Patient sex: M
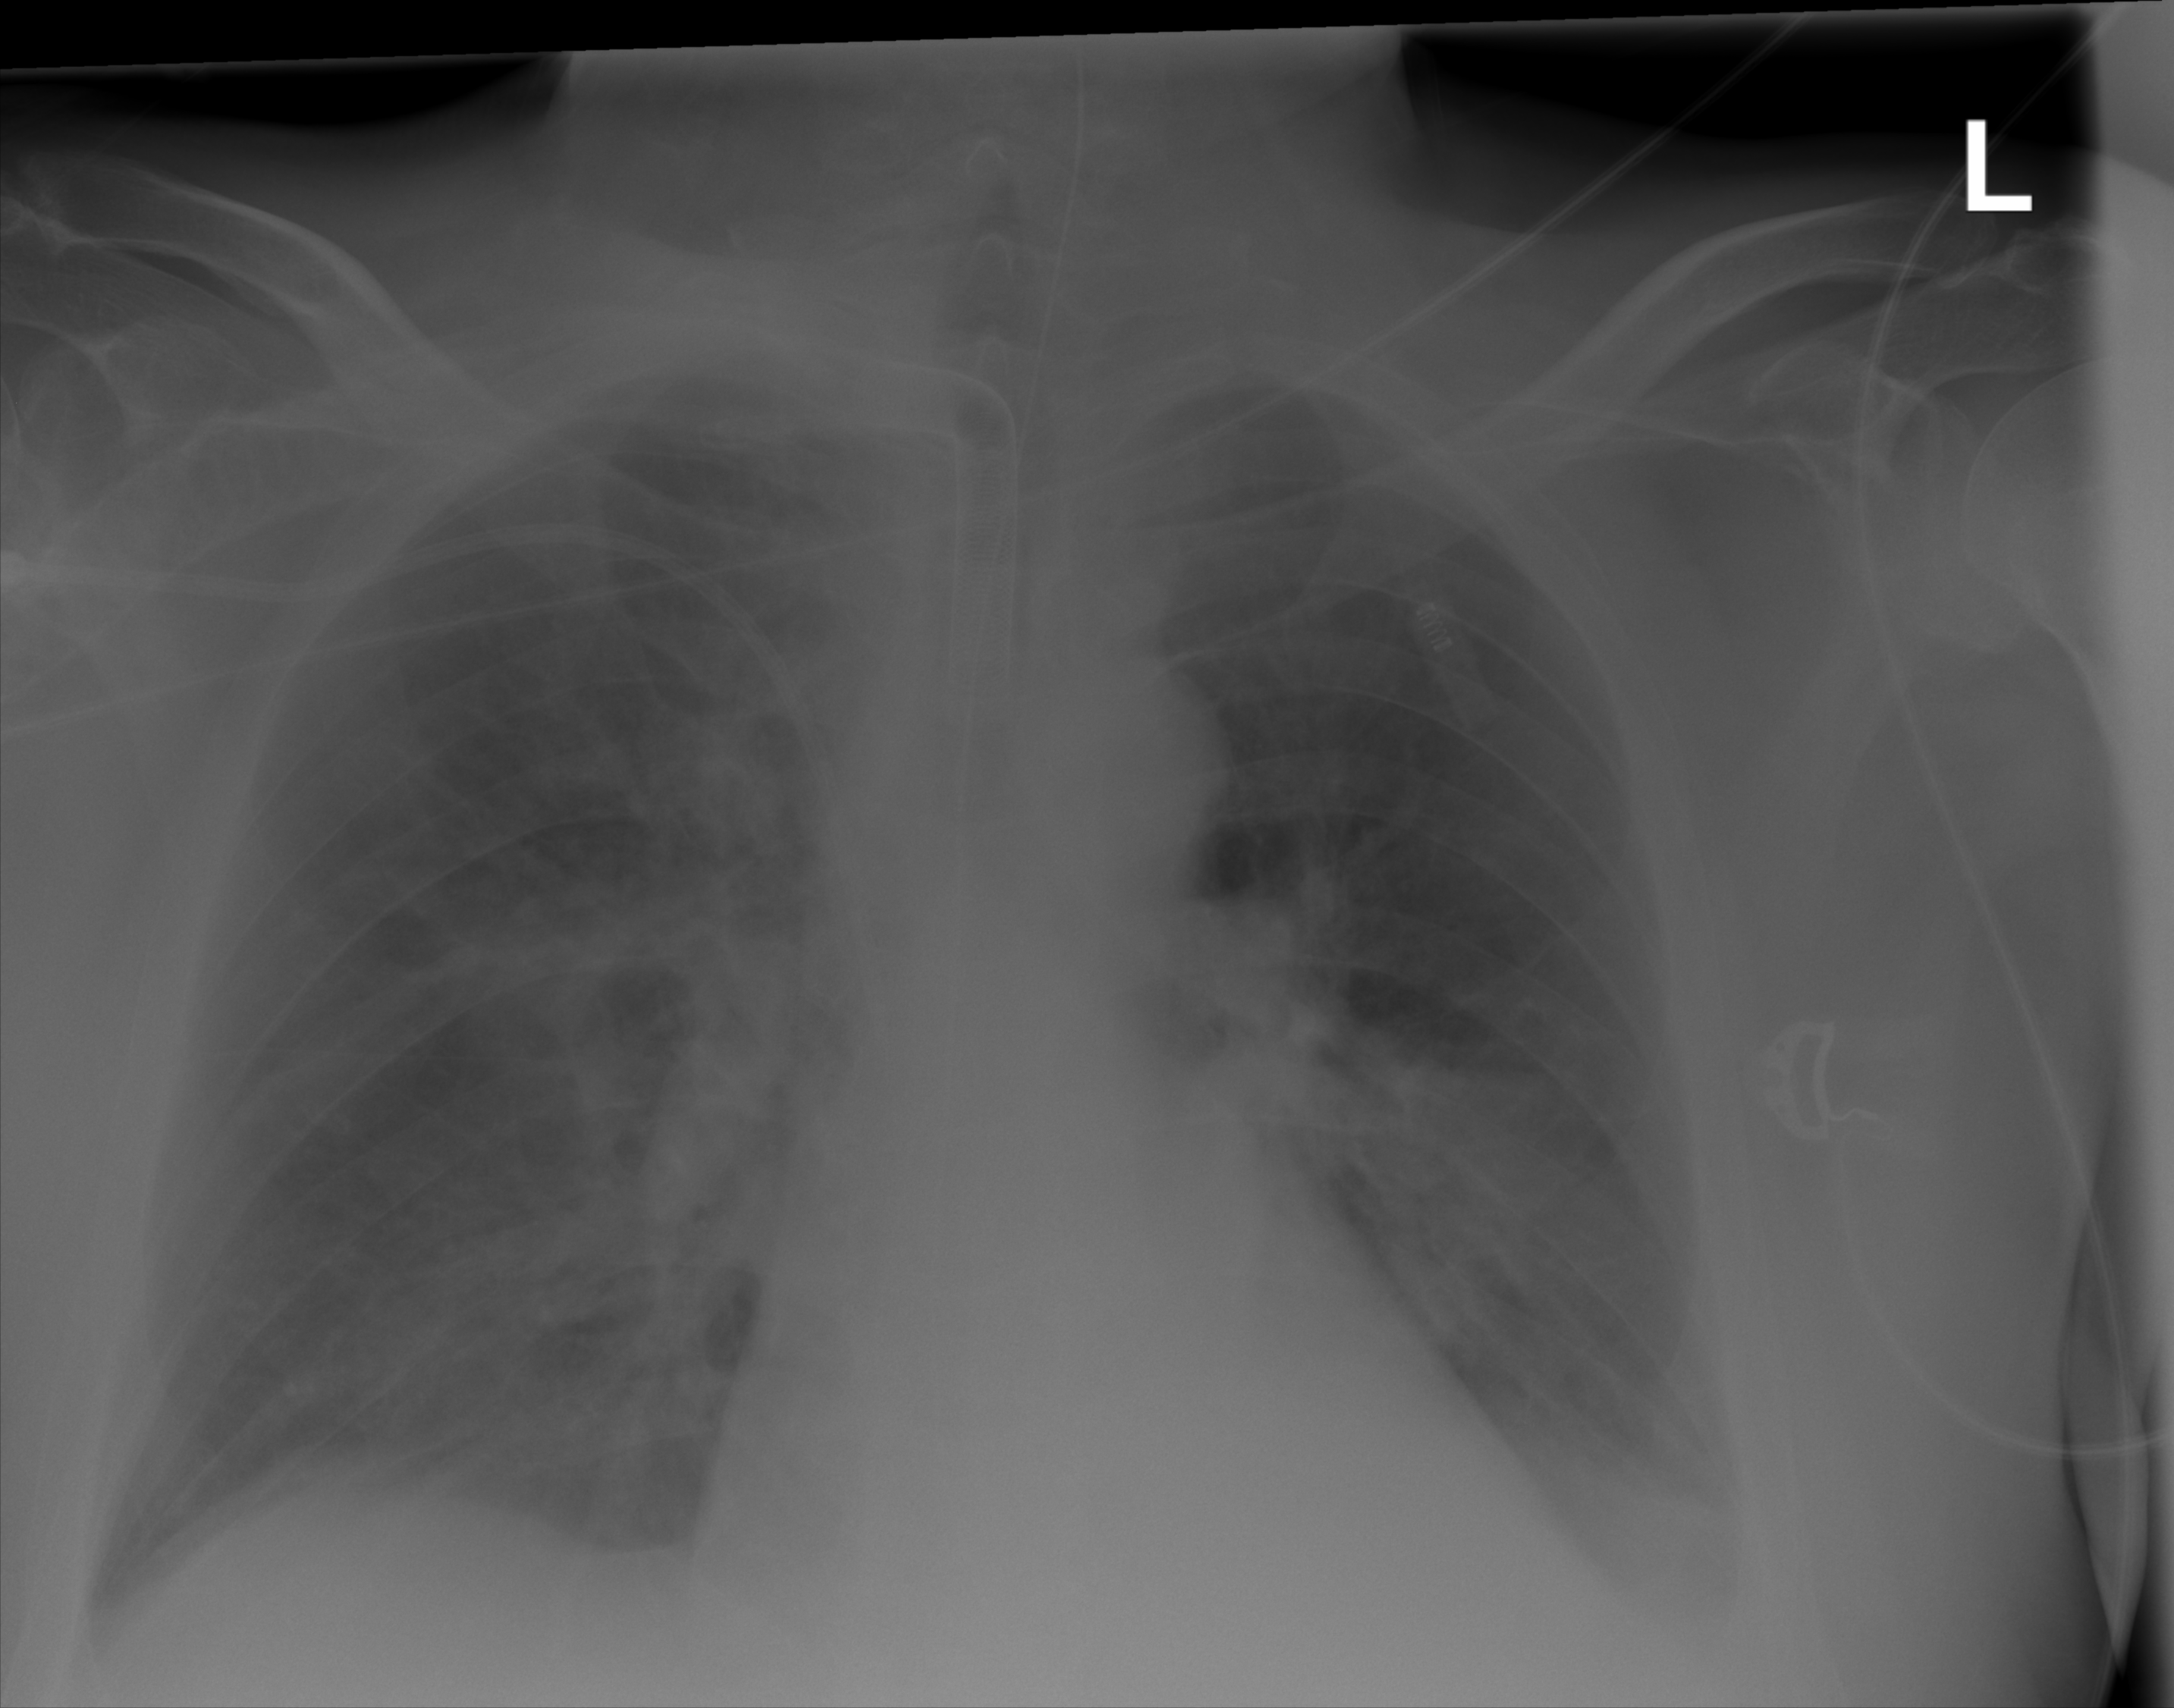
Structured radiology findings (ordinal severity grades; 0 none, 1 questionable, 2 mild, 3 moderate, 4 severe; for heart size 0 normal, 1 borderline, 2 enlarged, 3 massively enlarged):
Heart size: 2
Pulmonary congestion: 2
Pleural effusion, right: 1
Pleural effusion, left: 2
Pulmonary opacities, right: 2
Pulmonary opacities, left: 2
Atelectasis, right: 2
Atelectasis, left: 2